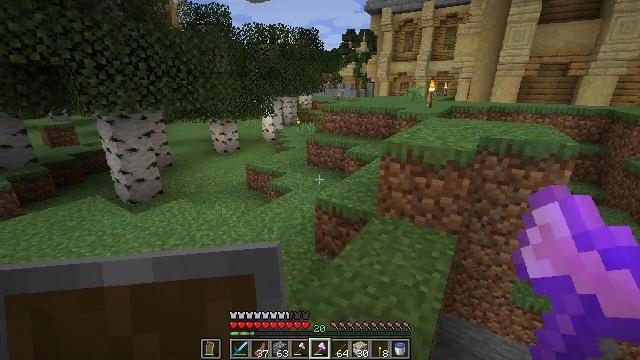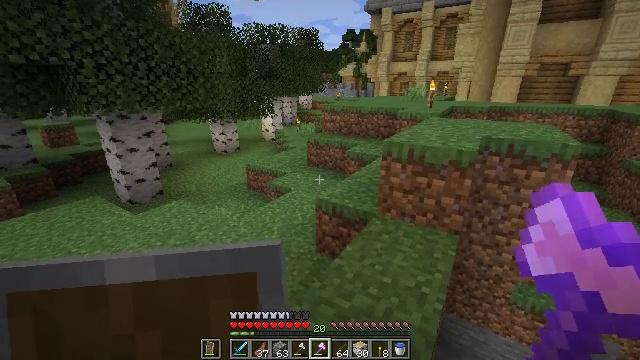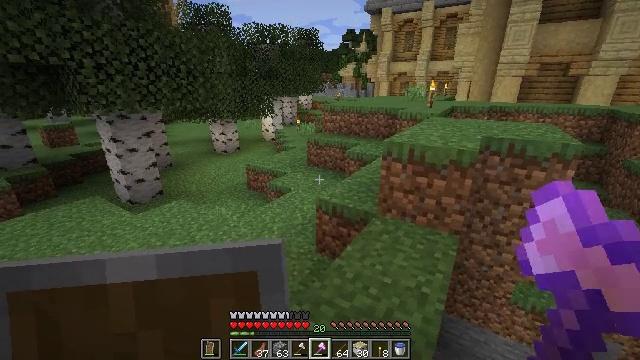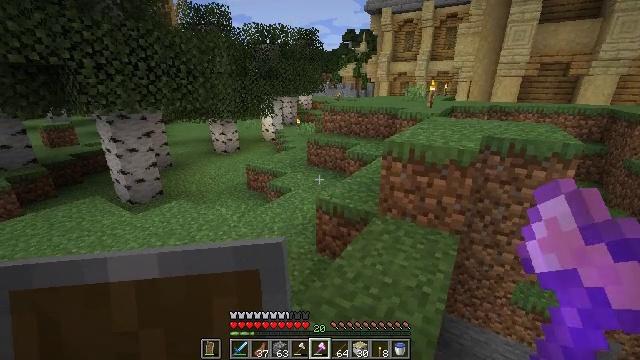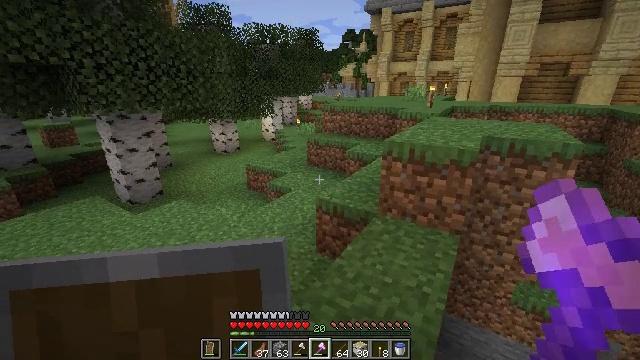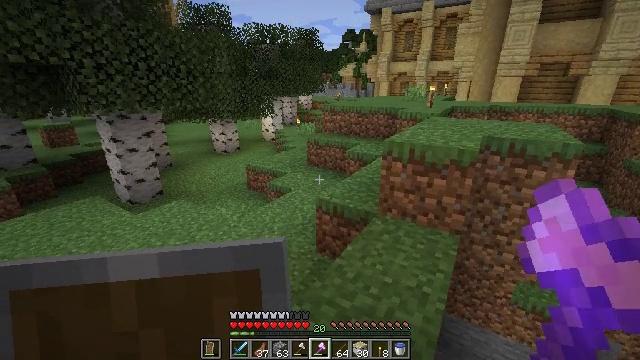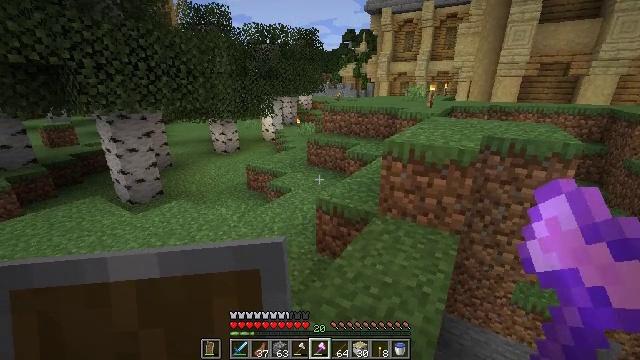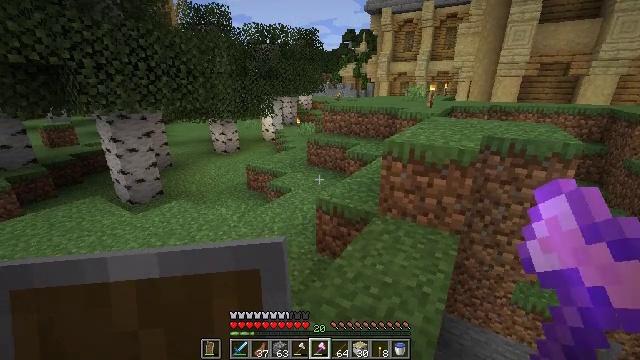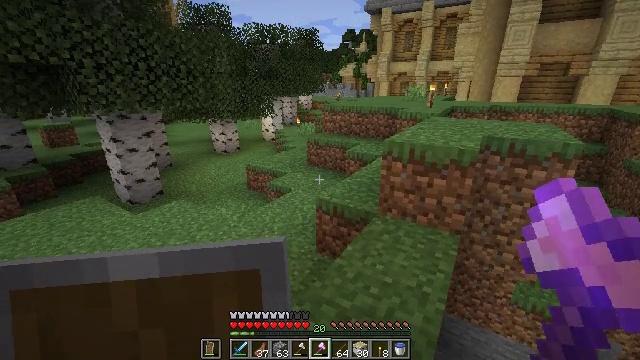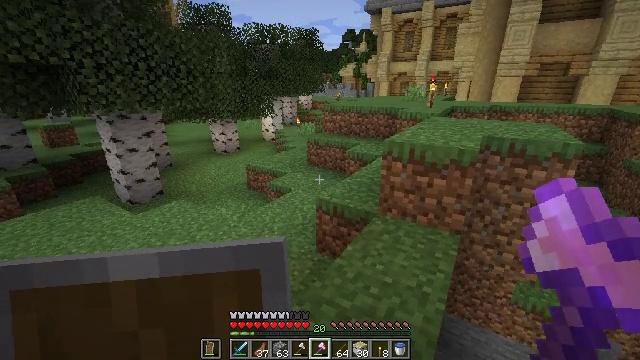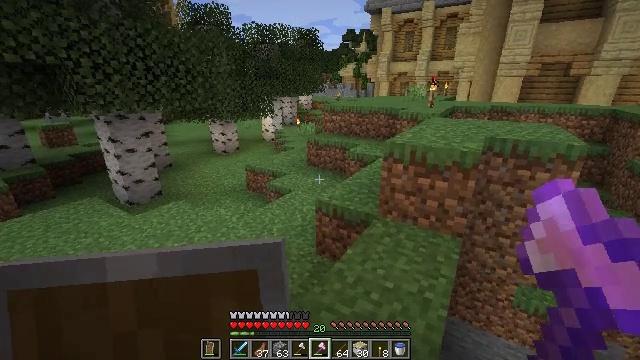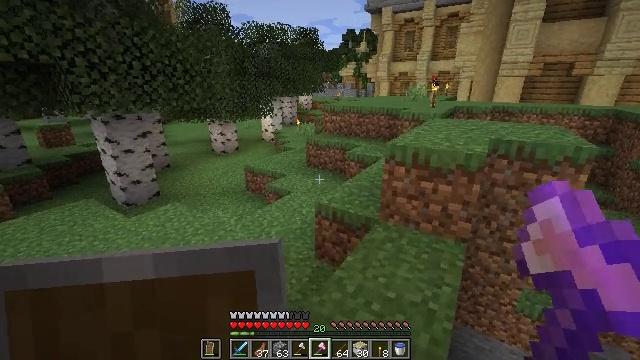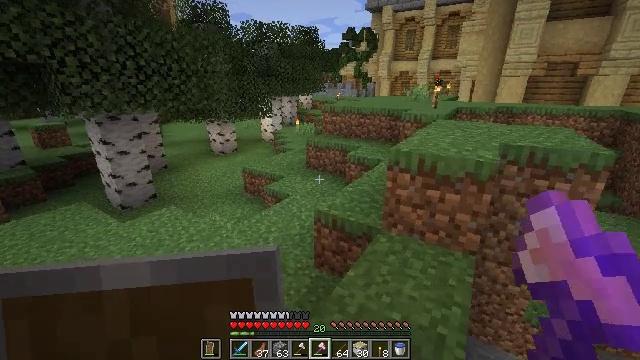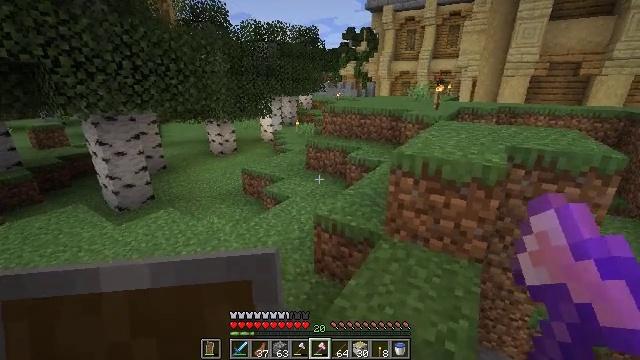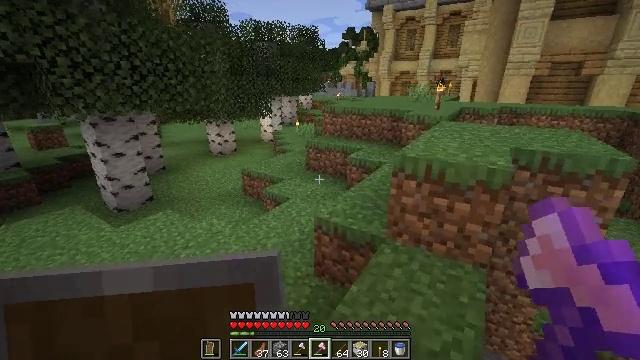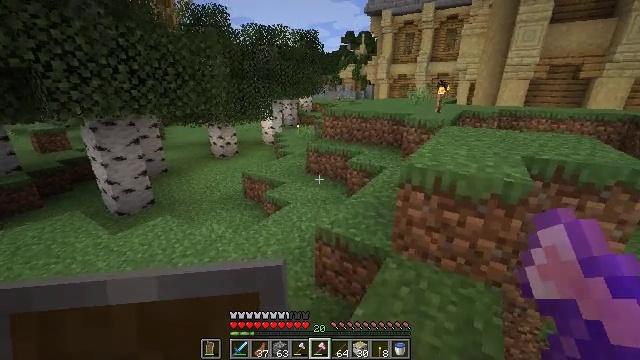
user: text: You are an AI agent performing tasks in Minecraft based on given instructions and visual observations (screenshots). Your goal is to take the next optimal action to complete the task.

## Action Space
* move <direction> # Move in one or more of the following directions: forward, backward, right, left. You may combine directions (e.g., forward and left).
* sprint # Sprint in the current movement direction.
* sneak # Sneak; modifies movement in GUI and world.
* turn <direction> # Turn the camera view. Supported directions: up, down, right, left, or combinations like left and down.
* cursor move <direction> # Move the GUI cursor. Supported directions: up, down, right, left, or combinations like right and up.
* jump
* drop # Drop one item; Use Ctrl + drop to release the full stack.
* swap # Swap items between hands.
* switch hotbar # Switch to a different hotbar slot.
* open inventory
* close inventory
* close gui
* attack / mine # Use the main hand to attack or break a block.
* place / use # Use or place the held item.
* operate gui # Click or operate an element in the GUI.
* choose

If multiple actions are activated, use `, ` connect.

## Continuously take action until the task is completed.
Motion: motion action
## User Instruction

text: Break the birch log in the forest.
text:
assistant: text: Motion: no_op
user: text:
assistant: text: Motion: no_op
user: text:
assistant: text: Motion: no_op
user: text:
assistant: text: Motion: no_op
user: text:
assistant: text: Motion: no_op
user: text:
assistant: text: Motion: no_op
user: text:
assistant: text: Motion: no_op
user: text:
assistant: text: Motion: no_op
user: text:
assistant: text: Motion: no_op
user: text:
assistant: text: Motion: move forward
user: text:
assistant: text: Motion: move forward
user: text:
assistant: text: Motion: move forward
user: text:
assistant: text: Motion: no_op
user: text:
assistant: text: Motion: move forward
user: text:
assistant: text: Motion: move forward
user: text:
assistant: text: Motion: move forward
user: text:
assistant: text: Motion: move forward
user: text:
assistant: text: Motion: move forward
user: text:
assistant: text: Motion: move forward and move left, turn right and up
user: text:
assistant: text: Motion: move forward and move left, turn right and up
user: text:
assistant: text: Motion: move forward and move left, turn right and up
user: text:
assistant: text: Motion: move forward and move left, turn right and up
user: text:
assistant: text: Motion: move left, turn right and up
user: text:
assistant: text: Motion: move left, turn right and up
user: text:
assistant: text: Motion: turn right and up
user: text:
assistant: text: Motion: turn right
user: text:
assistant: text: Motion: turn right and up
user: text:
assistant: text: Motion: turn right and up
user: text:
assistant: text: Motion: turn right and down
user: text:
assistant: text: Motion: turn right and down